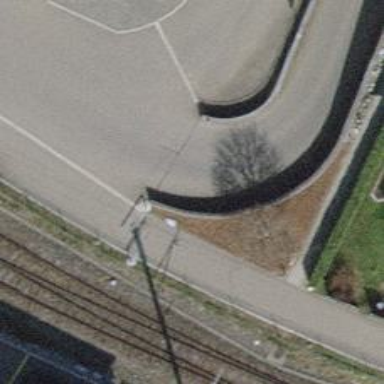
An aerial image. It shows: Cycle barrier.